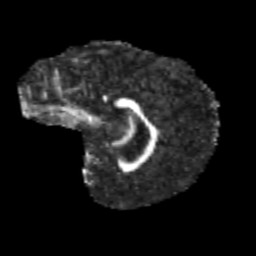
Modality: FA
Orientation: sagittal
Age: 12
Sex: male
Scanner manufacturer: siemens
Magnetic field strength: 3 T
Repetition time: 3.8 s
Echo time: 0.07 s